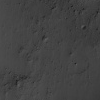
Atmospheric dust classification: not_dusty